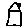
Label: house